Question: Okay, this is driving me nuts: I have a Visual Studio project with couple of class diagrams which apparently are "broken". When I open them, I get this prompt:

I click "Yes", and Visual Studio does its thing - it takes a moment, maybe 10-20 seconds. Problem is this happens every single time I close and open the diagram!
Any suggestions?
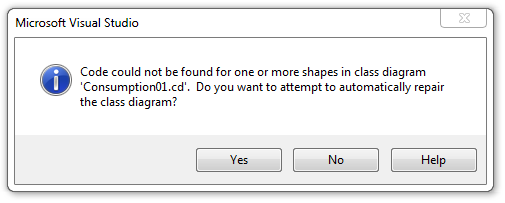
Answer: I suggest you delete that class diagram and create a new one...